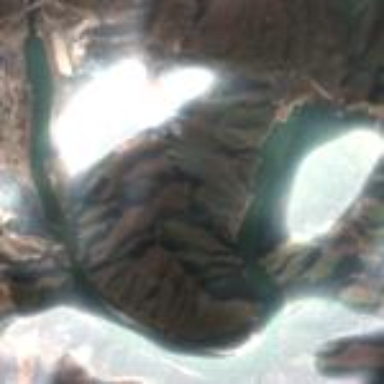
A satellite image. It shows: Natural reservoir of water.